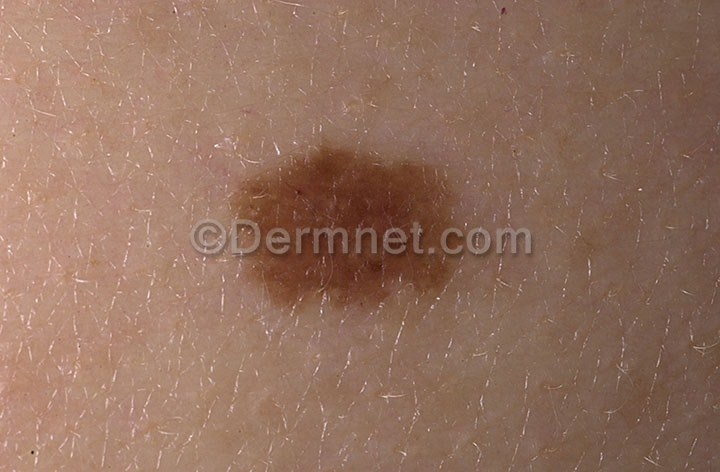
Disease: Melanoma Skin Cancer Nevi and Moles